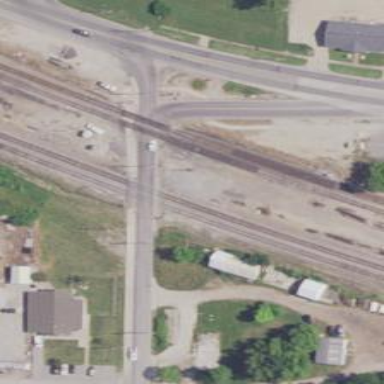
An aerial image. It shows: Level crossing along the railway.